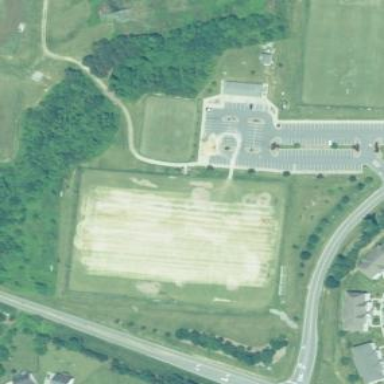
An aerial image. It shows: Private soccer complex located in park.